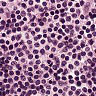
Metastatic tissue present: no